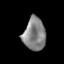
Tissue: prostate
Cell type: T cells
Senescence score: 0.3613
Nuclear area (px): 712
Mean DAPI intensity: 132.396